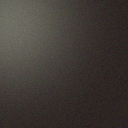
Screen state: off